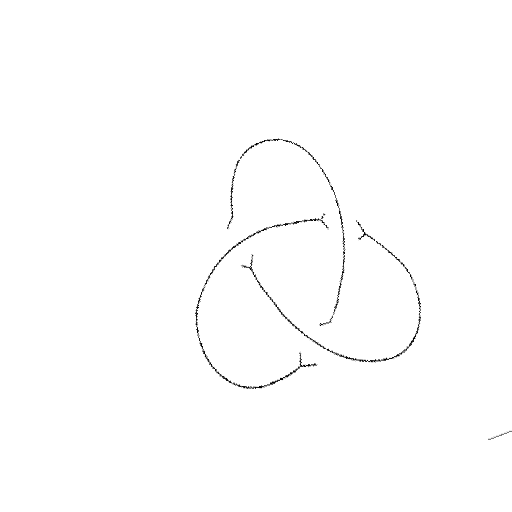
Crossing number: 3